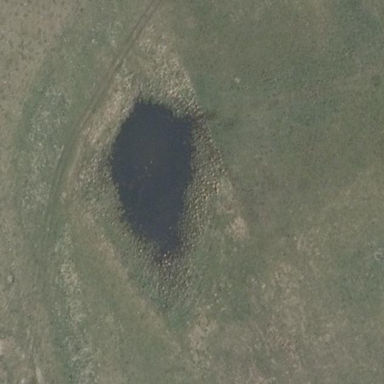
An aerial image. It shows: Pond surrounded by natural water.